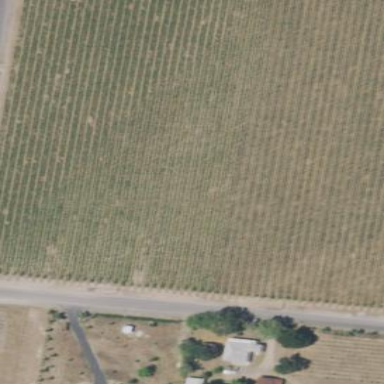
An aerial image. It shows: Vineyard growing grapes.